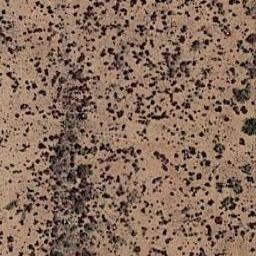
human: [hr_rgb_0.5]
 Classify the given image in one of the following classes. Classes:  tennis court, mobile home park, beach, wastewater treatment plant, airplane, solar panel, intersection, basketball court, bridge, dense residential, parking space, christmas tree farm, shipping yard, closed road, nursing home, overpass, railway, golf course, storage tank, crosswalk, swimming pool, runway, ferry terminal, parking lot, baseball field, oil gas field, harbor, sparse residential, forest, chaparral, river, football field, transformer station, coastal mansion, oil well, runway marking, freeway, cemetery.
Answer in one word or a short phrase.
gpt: chaparral